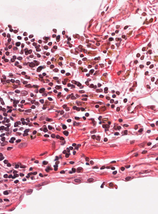
Tumor epithelial tissue: no
Tumor-associated stroma tissue: yes
Normal tissue: no